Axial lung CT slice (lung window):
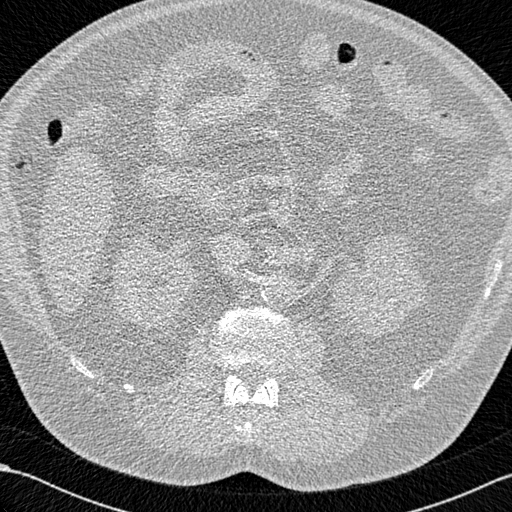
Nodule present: no